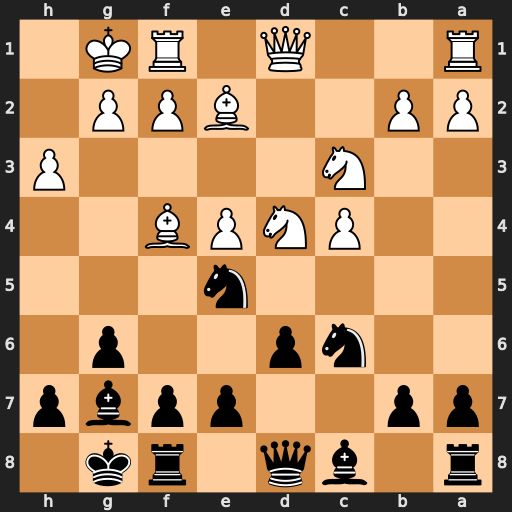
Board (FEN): r1bq1rk1/pp2ppbp/2np2p1/4n3/2PNPB2/2N4P/PP2BPP1/R2Q1RK1
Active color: b
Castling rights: -
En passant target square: -
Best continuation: Nxd4 Qxd4 Nf3+ Bxf3 Bxd4